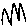
Label: zigzag